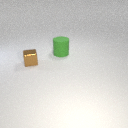
small brown metal cube in front of large green rubber cylinder